Aerial crown-view tile of a tropical tree (Barro Colorado Island, Panama), acquired 20240716:
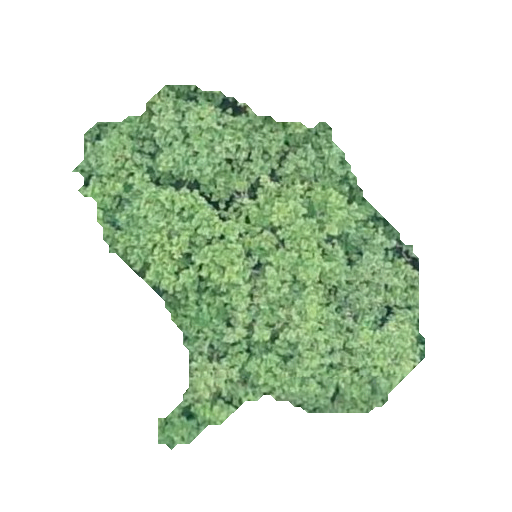
Species: Hieronyma alchorneoides
GBIF accepted scientific name: Hieronyma alchorneoides
Crown area: 121.384 m²